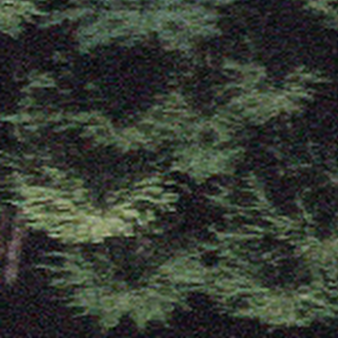
Label: other